I will show an image sequence of human cooking. I have annotated the images with numbered circles. Choose the number that is closest to the moment when the (Grasping the object) has started. You are a five-time world champion in this game. Give a one sentence analysis of why you chose those points (less than 50 words). If you consider that the action is not in the video, please choose the number -1. Provide your answer at the end in a json file of this format: {"points": []}
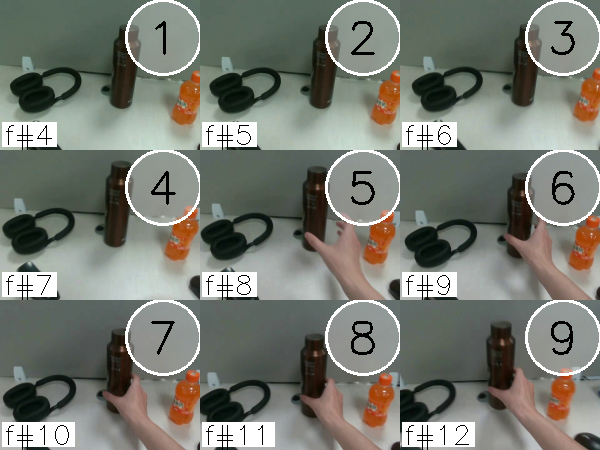
Frame 8 shows the clearest moment of hand-object contact.
{"points": [8]}